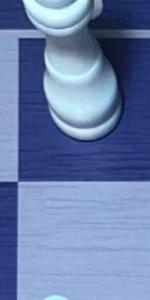
Label: Empty